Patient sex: M
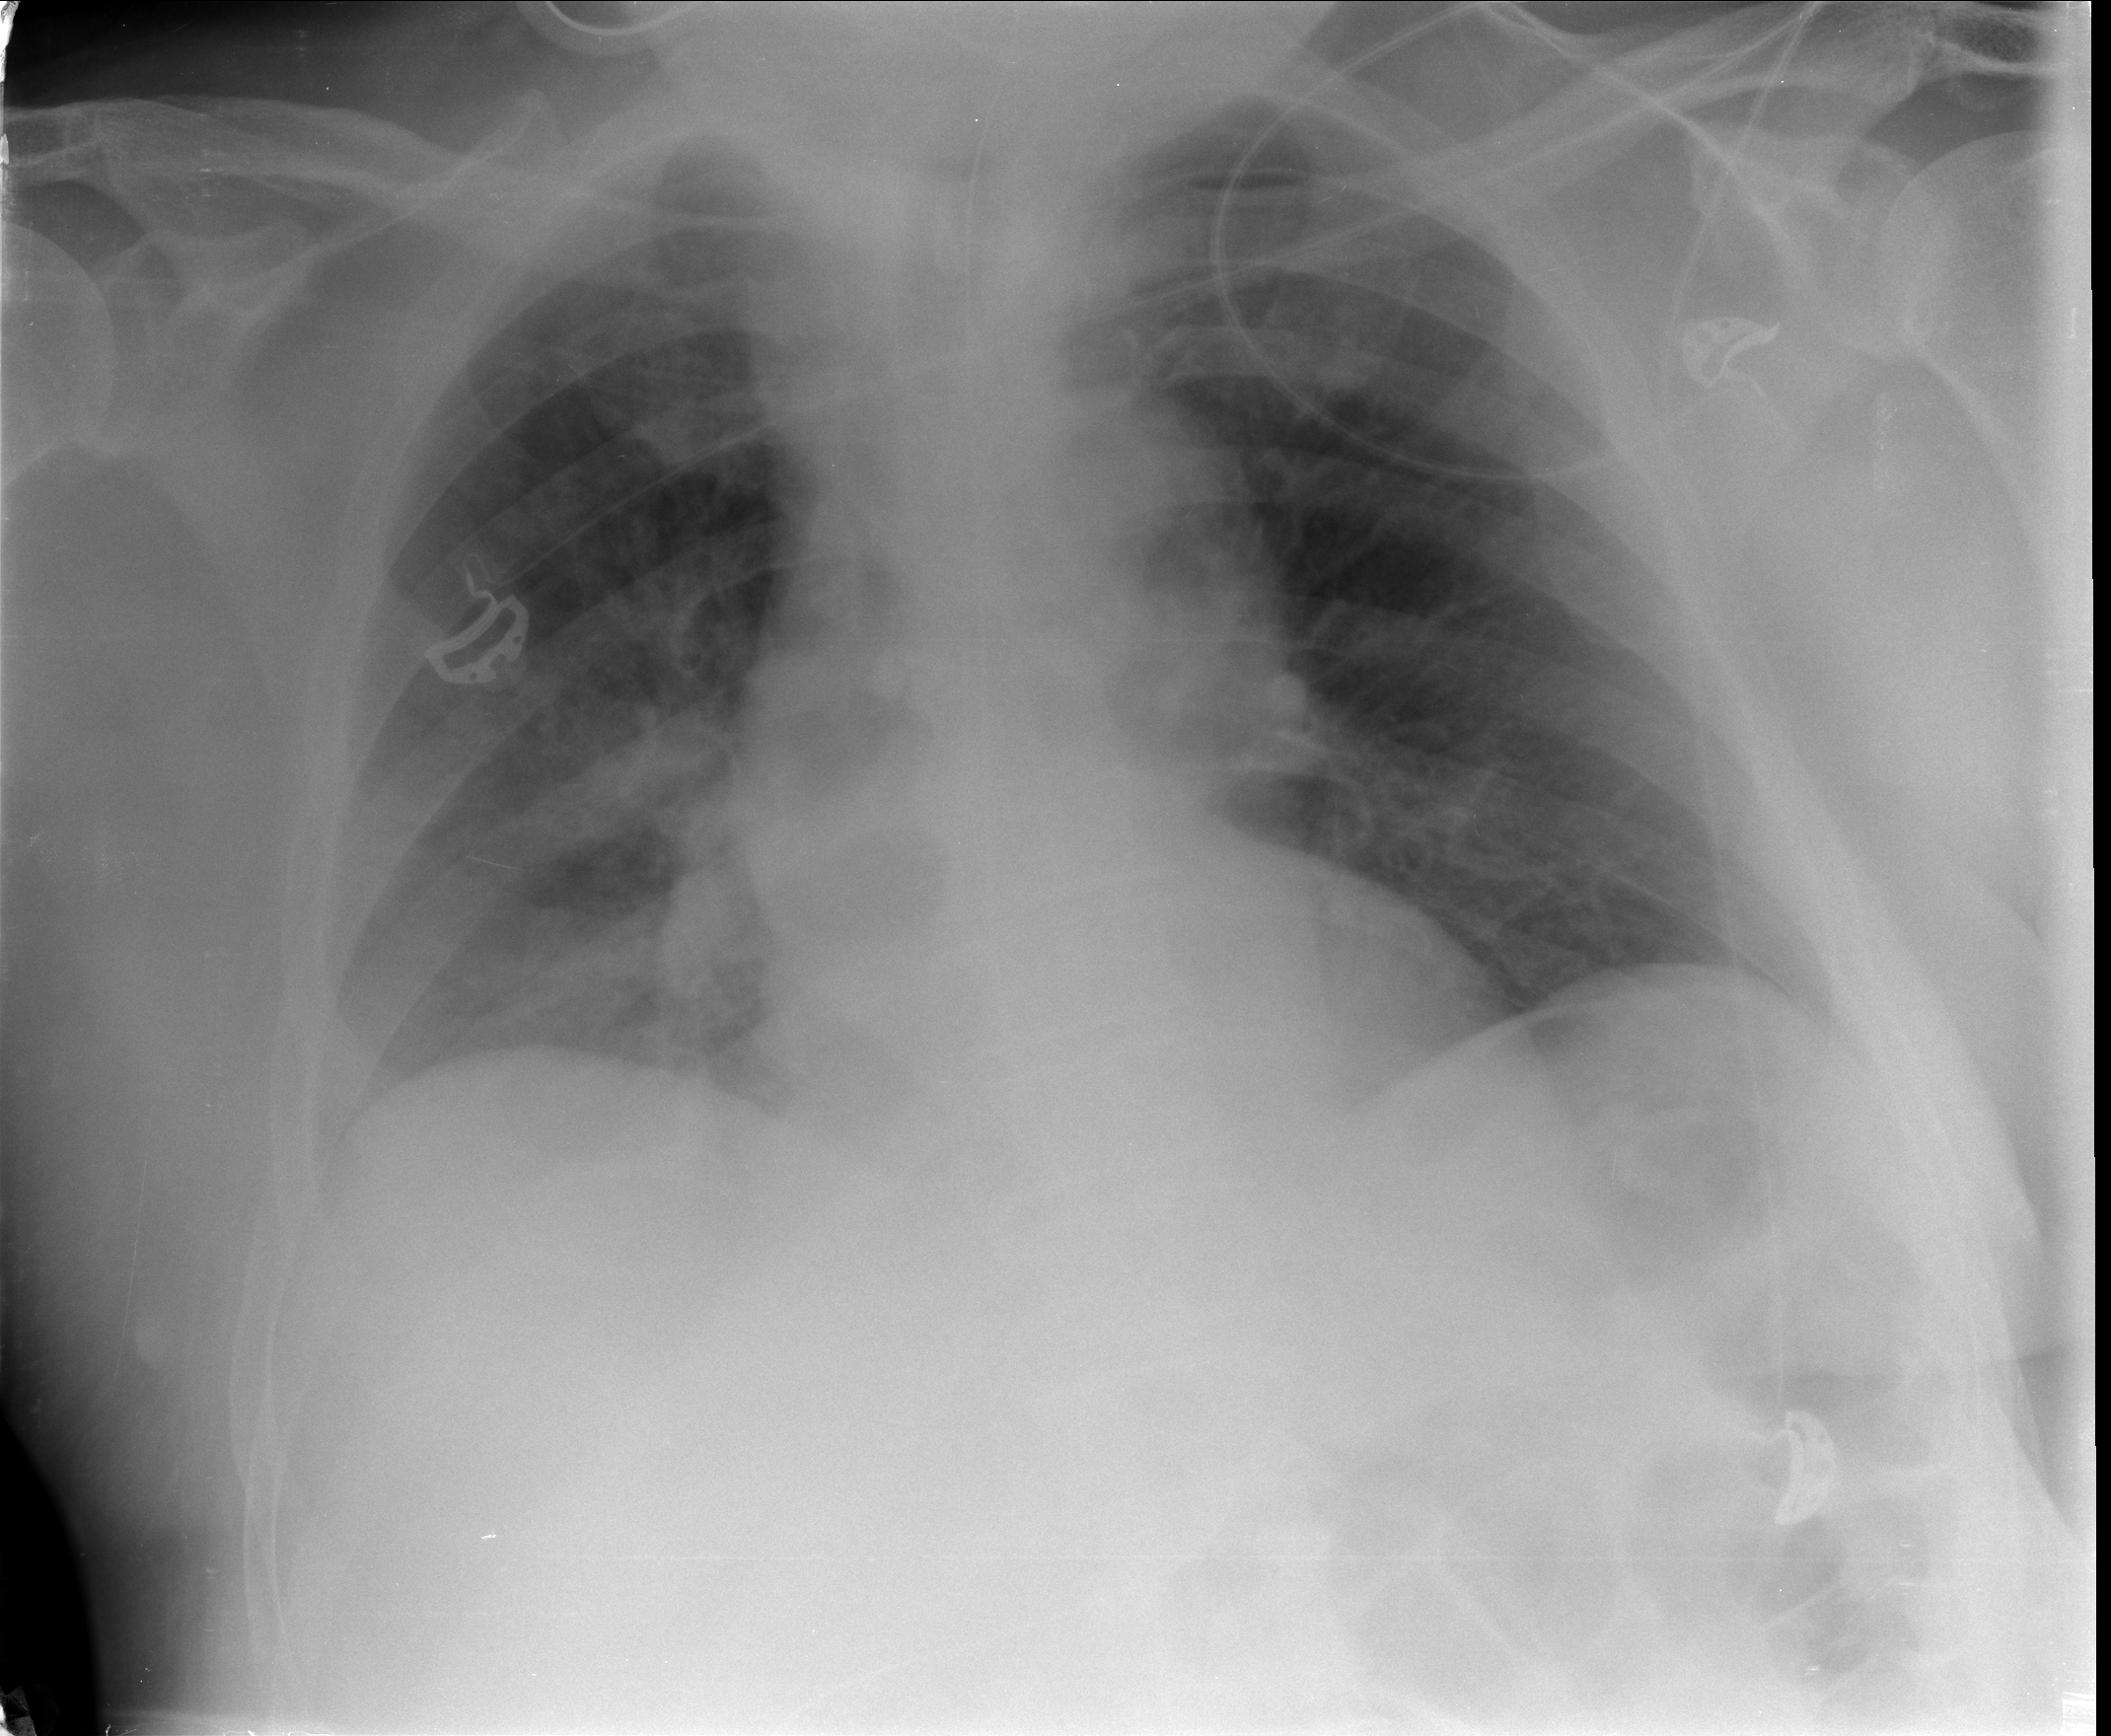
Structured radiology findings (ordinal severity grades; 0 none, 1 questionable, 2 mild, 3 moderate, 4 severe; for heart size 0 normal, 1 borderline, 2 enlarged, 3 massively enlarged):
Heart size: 0
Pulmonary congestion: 2
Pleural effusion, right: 0
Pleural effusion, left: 0
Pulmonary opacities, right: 2
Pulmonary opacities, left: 0
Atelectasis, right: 0
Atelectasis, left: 0